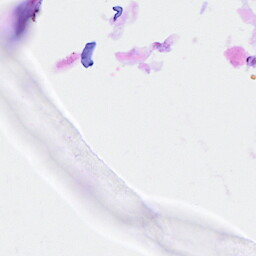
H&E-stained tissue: Breast